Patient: sex M, age 19
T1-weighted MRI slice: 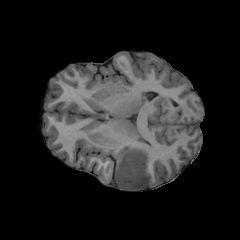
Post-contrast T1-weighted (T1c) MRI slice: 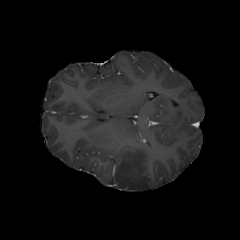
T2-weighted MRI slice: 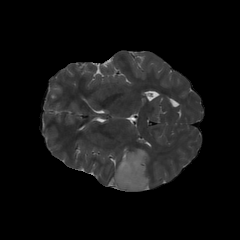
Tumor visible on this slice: yes
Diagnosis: Oligodendroglioma, IDH-mutant, 1p/19q-codeleted
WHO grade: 3